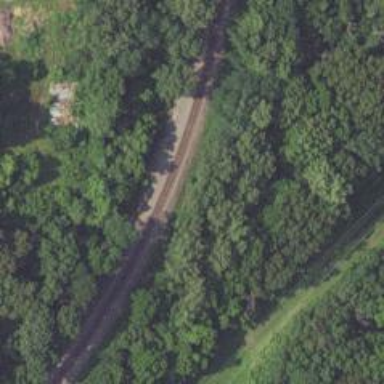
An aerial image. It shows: Railway track.